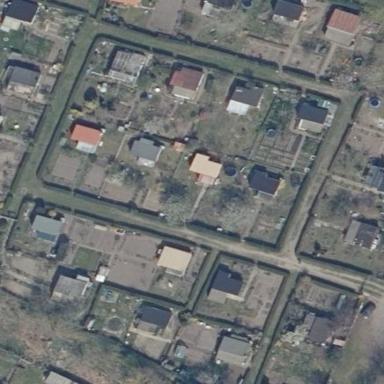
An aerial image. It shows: Area designated for allotments.